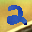
Label: 2